Aerial crown-view tile of a tropical tree (Barro Colorado Island, Panama), acquired 20250414:
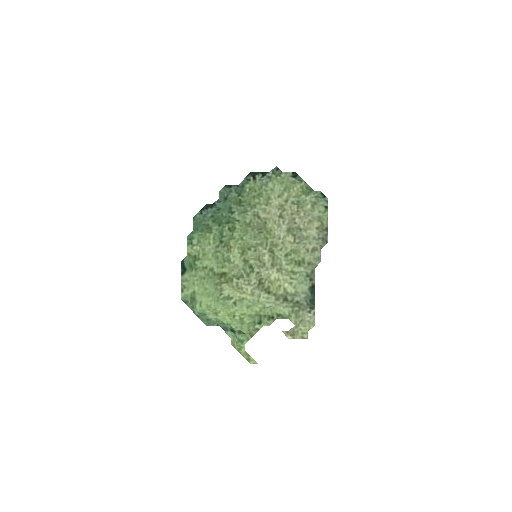
Species: Quararibea stenophylla
GBIF accepted scientific name: Quararibea stenophylla
Crown area: 28.243 m²